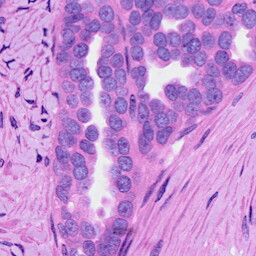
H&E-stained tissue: Ovarian